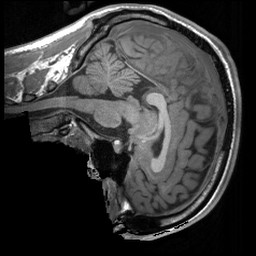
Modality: T1w
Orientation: sagittal
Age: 21
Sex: male
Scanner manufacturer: siemens
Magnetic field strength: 3 T
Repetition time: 1.9 s
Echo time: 0.00232 s